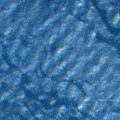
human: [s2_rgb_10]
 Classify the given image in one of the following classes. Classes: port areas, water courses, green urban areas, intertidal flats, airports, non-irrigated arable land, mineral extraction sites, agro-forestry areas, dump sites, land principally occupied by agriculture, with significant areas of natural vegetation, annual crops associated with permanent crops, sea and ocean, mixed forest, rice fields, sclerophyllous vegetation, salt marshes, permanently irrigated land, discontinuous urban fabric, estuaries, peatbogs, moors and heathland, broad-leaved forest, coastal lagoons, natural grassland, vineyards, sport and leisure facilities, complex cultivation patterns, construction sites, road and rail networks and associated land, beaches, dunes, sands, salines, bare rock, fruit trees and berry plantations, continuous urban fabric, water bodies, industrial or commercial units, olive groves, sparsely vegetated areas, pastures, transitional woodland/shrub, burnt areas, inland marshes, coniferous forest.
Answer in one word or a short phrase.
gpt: sea and ocean